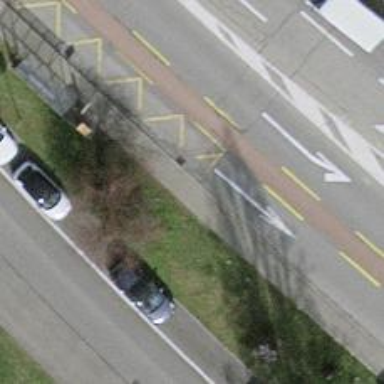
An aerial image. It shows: Sidewalk with asphalt surface leading to platform for public transport. The platform has shelter.